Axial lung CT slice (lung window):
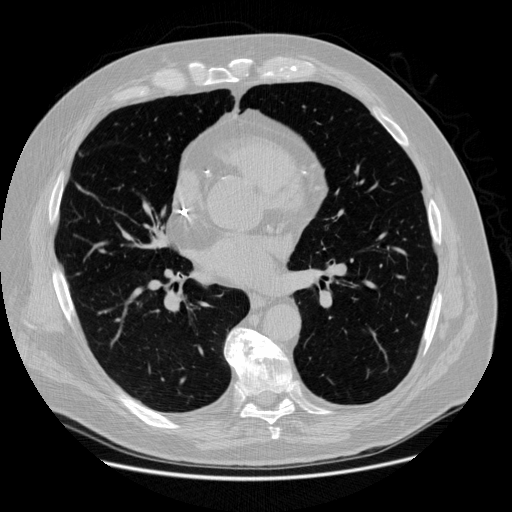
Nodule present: no